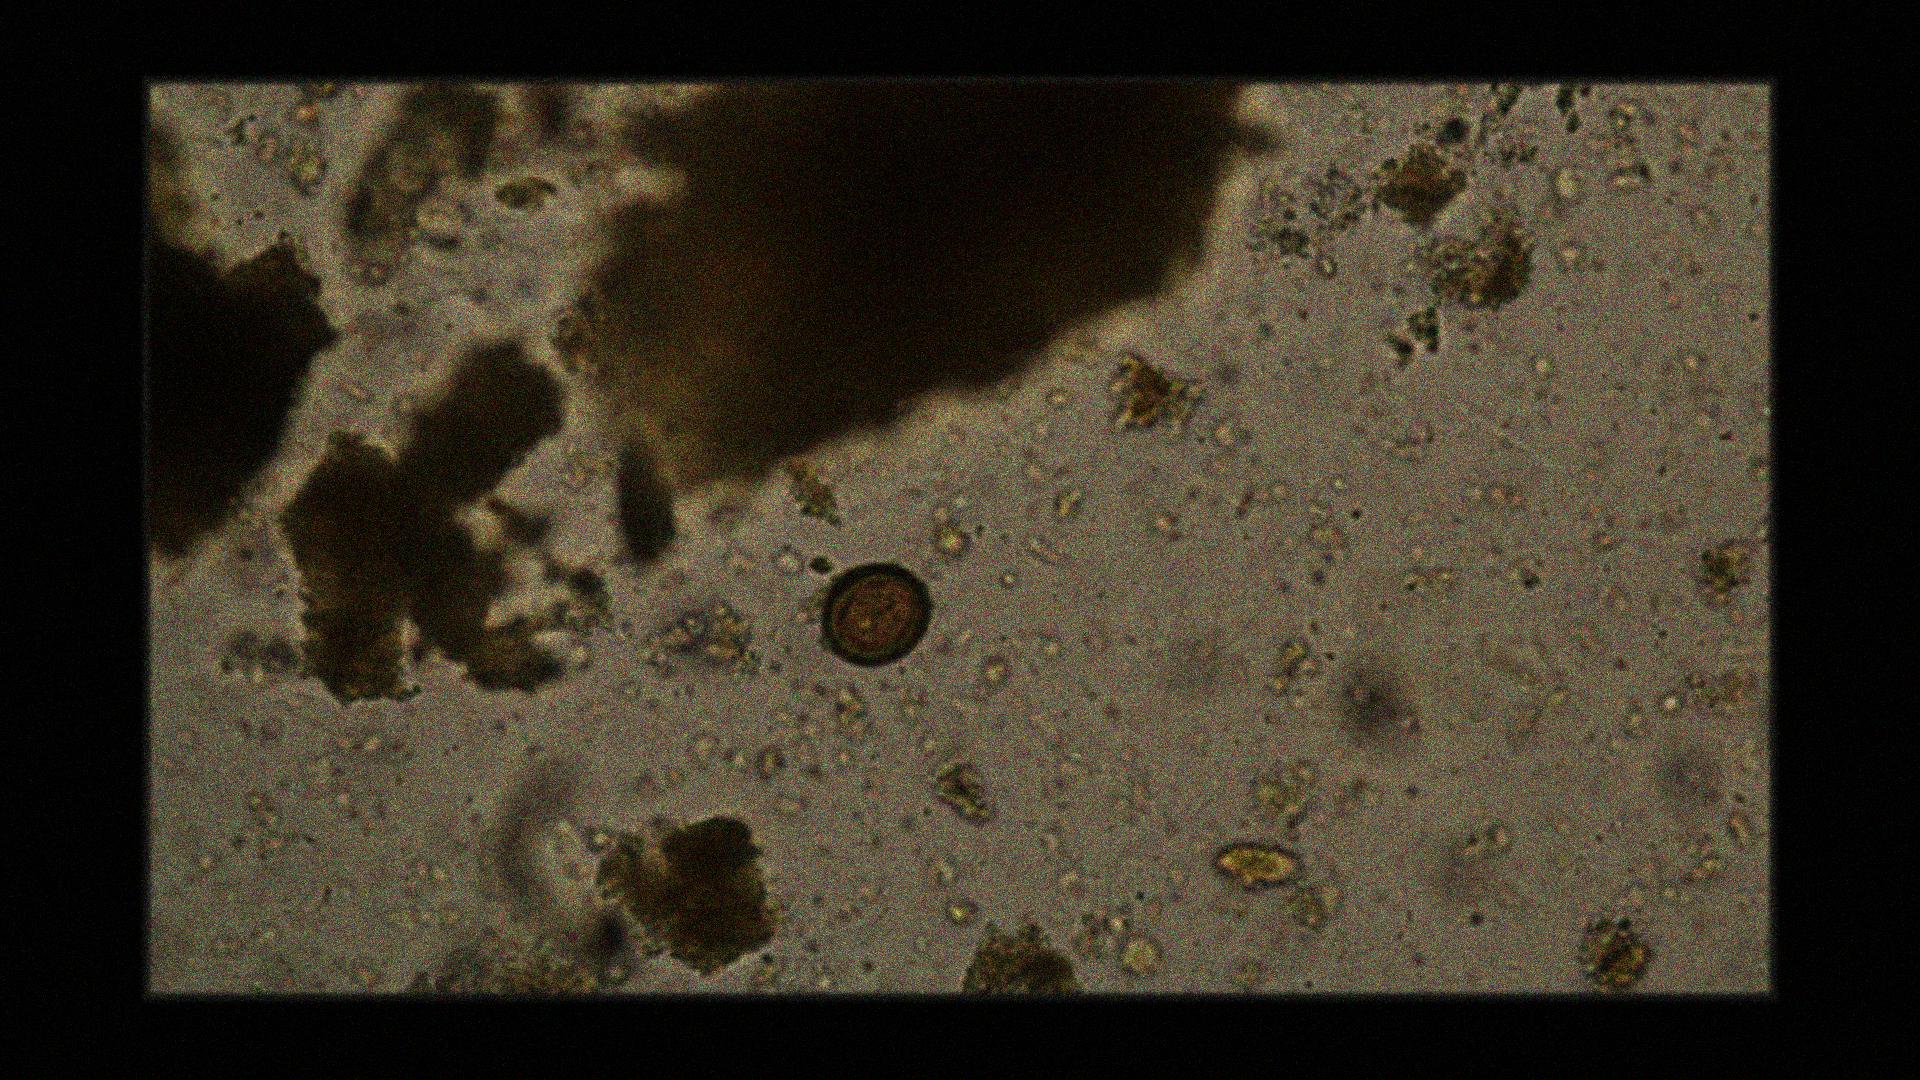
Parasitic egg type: Taenia spp. egg